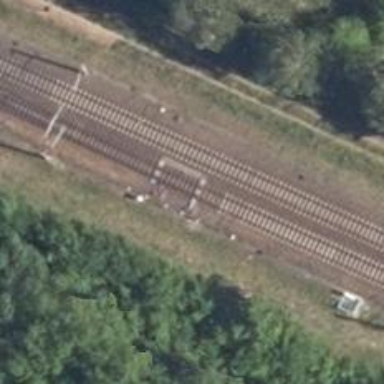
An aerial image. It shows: Railway switch with turnout to the right.